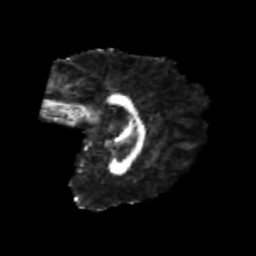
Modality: FA
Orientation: sagittal
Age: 20
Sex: female
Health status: healthy
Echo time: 0.074 s